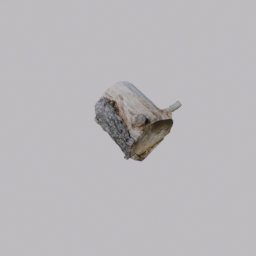
Label: nature